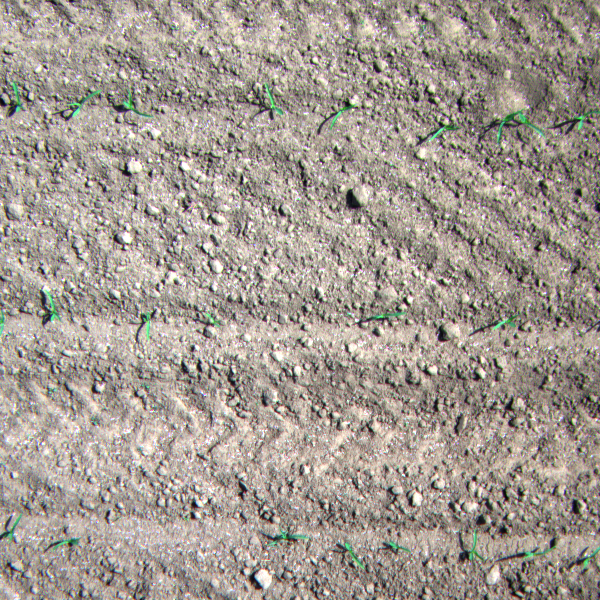
Acquisition date: 2023-05-25
Tile: 0958
Annotated plant instances:
label: maize
label: maize
label: maize
label: weed_other
label: maize
label: maize
label: maize
label: maize
label: maize
label: maize
label: maize
label: maize
label: maize
label: maize
label: maize
label: maize
label: weed_other
label: weed_other
label: amaranth
label: weed_other
label: amaranth
label: amaranth
label: weed_other
label: weed_other
label: weed_other
label: weed_other
label: barnyard_grass
label: maize
label: maize
label: maize
label: maize
label: maize
label: maize
label: maize
label: maize
label: weed_other
label: weed_other
label: weed_other
label: weed_other
label: weed_other
label: weed_other
label: weed_other
label: weed_other
label: weed_other
label: barnyard_grass
label: weed_other
label: barnyard_grass
label: amaranth
label: barnyard_grass
label: weed_other
label: weed_other
label: weed_other
label: amaranth
label: weed_other
label: weed_other
label: weed_other
label: weed_other
label: weed_other
label: weed_other
label: weed_other
label: weed_other
label: weed_other
label: weed_other
label: weed_other
label: weed_other
label: weed_other
label: weed_other
label: weed_other
label: weed_other
label: barnyard_grass
label: weed_other
label: weed_other
label: weed_other
label: weed_other
label: weed_other